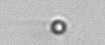
Label: nanoplankton_mix